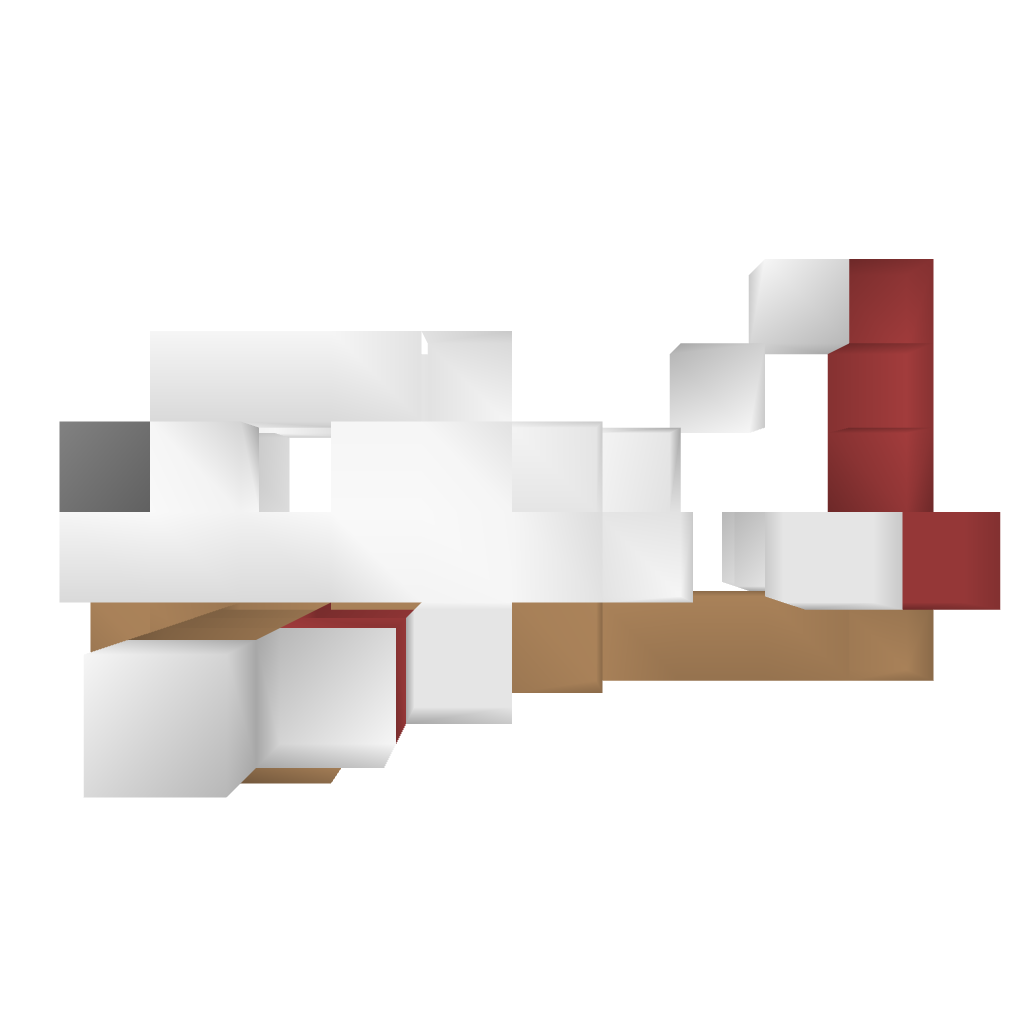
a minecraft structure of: Fighter Bf 109 A1 bad low quality